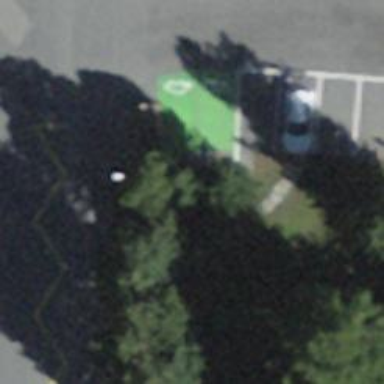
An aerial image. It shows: Charging station.